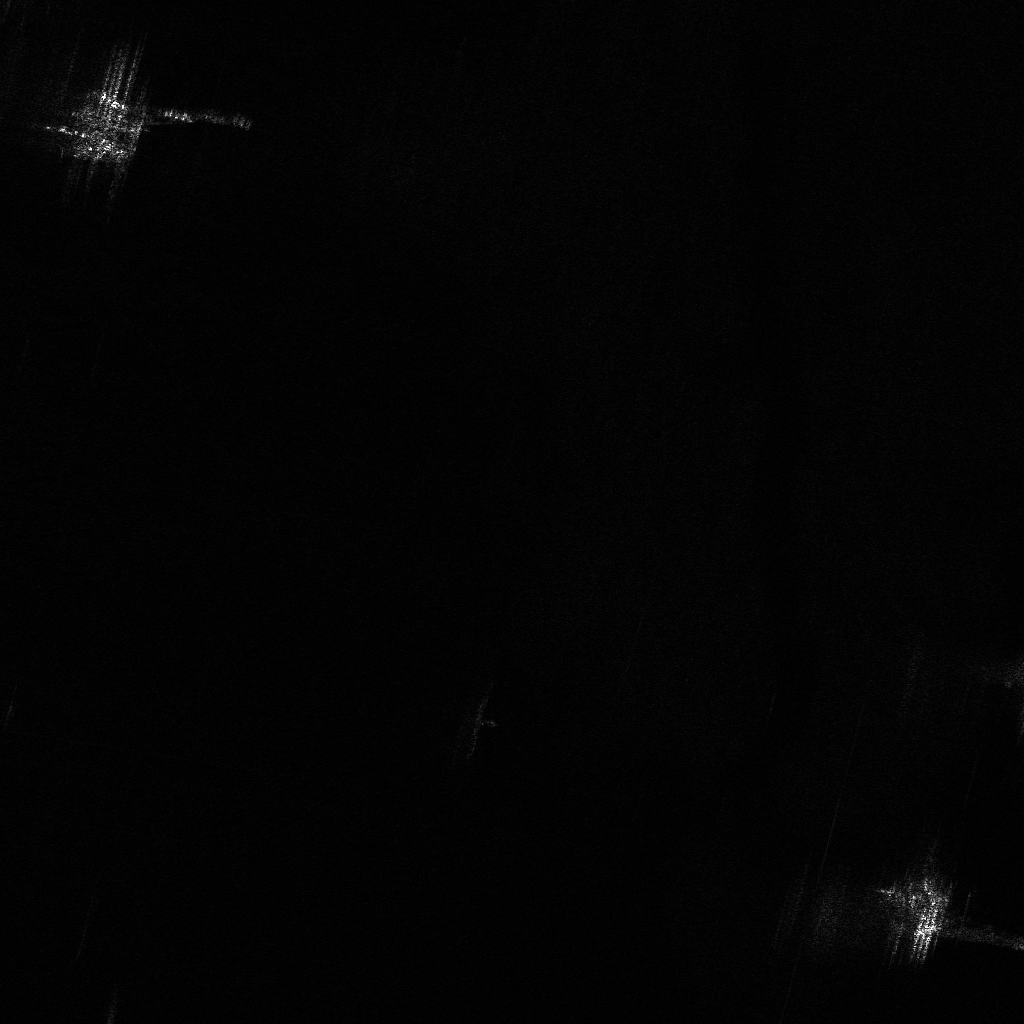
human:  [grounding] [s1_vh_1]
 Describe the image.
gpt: In the satellite image, there is  <ref>3 medium container </ref> <box>[[7, 8, 14, 10, 16], [6, 10, 13, 12, 16], [6, 12, 12, 14, 16]]</box> located at top left,  <ref>1 large container </ref> <box>[[86, 87, 94, 90, 11]]</box> located at bottom right.